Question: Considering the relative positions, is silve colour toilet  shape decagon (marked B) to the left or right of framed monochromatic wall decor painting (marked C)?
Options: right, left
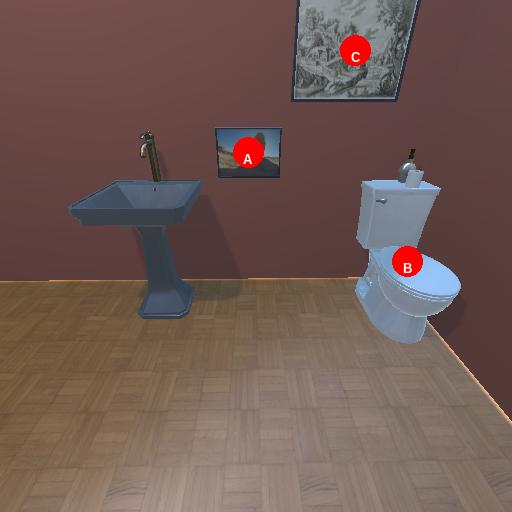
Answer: right